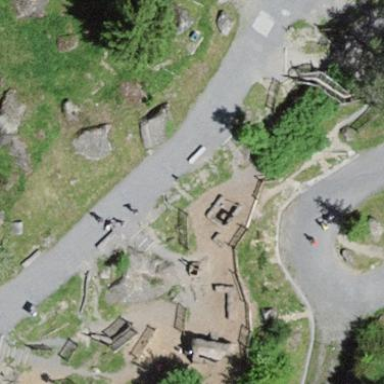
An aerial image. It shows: Playground area for leisure land.